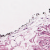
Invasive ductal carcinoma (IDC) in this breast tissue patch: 0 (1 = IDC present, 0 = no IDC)